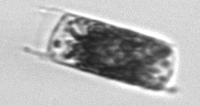
Label: Hemiaulus